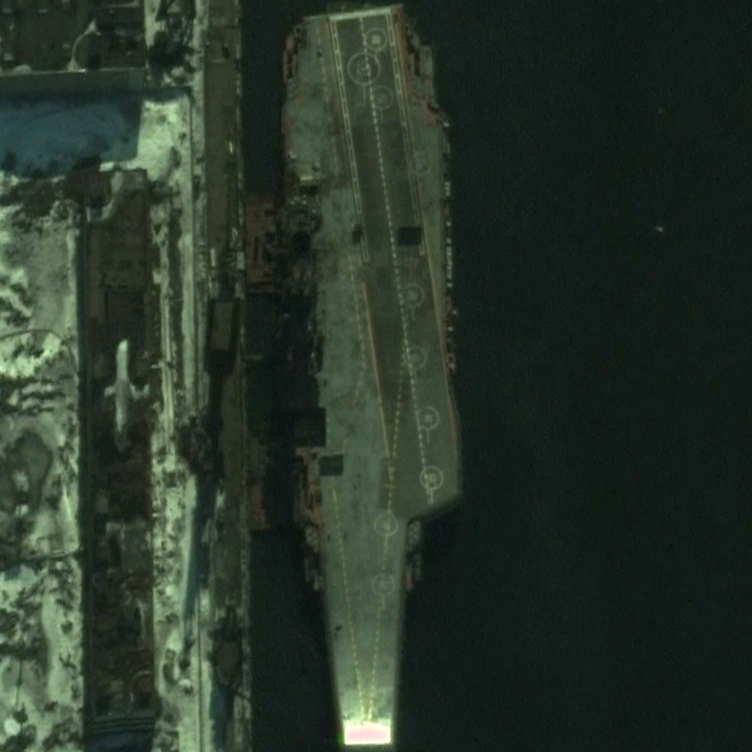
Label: aircraft_carrier